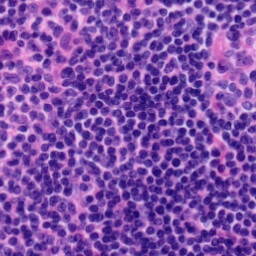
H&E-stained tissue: Tonsil